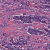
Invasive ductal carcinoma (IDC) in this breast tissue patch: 1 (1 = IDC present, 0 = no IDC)